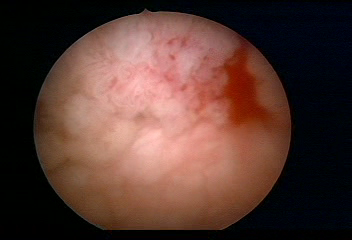
Modality: WLC
Class: Malignant
Subclass: LowGradePapillary
Lesion: L1
Stage: Ta
Morphology: Papillary
Bladder cancer association: Yes
Annotated structures: Tumor